高二 · 度量几何学
如图, 在 $\triangle A B C$ 中, $A D$ 是 $B C$ 边上的中线, $F$ 是 $A D$ 上的一点, 且 $\frac{A F}{F D}=\frac{1}{4}$, 连接 $C F$ 并延长交 $A B$ 于 $E$, 则 $\frac{A E}{E B}$ 等于( )

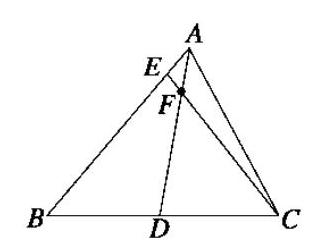
A. $\frac{1}{10}$
B. $\frac{1}{3}$
C. $\frac{1}{5}$
D. $\frac{1}{8}$
答案: D
解析: 设 $\overrightarrow{A B}=\boldsymbol{a}, \overrightarrow{A C}=\boldsymbol{b}, \frac{A E}{E B}=\lambda \therefore \frac{A F}{F D}=\frac{1}{4}$,

$\therefore \overrightarrow{C F}=\overrightarrow{C A}+\overrightarrow{A F}=\overrightarrow{C A}+\frac{1}{5} \overrightarrow{A D}=\frac{1}{10}(\overrightarrow{A B}+\overrightarrow{A C})-\overrightarrow{A C}=\frac{1}{10} \overrightarrow{A B}-\frac{9}{10} \overrightarrow{A C}$

$=\frac{1}{10} \boldsymbol{a}-\frac{9}{10} \boldsymbol{b} \cdot \overrightarrow{C E}=\overrightarrow{C A}+\overrightarrow{A E}=\overrightarrow{C A}+\frac{\lambda}{1+\lambda} \overrightarrow{A B}=\frac{\lambda}{1+\lambda} \overrightarrow{A B}-\overrightarrow{A C}=\frac{\lambda}{1+\lambda} \boldsymbol{a}-\boldsymbol{b}$.

$\because \overrightarrow{C F} / / \overrightarrow{C E}, \therefore \frac{\frac{\lambda}{1+\lambda}}{\frac{1}{10}}=\frac{1}{\frac{9}{10}}, \therefore \lambda=\frac{1}{8}$.